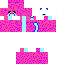
A female human skin with pale skin, wearing brown long hair dressed in a red tshirt and red pants, featuring a closed mouth.